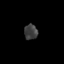
Tissue: skin
Cell type: Epithelial cells
Senescence score: 0.277
Nuclear area (px): 201
Mean DAPI intensity: 62.348